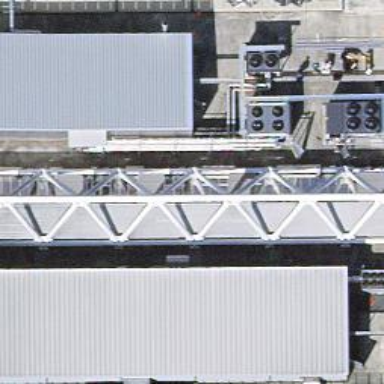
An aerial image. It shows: Industrial building.